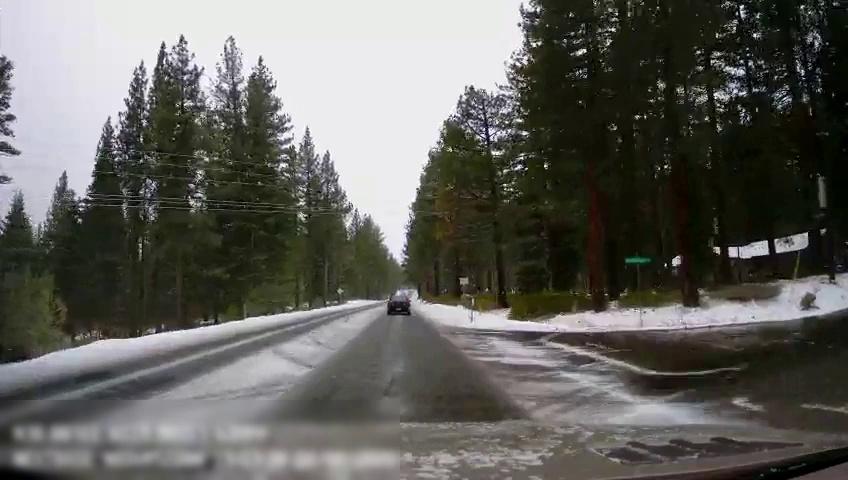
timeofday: Day
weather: Snowy
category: Drivable Space
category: Vehicles | Car
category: Traffic | Signs
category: Traffic | Signs